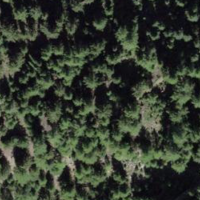
EUNIS habitat code: 43
Species observed at this site:
Corvus corax
Sciurus vulgaris